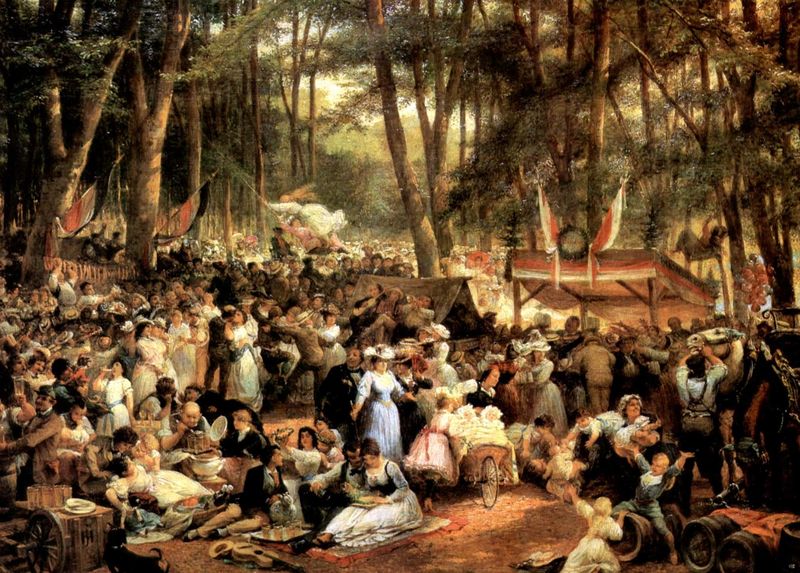
Titel: Stadtwald, Fest am Wäldchestag, Pfingstdienstag
Künstler: Johann Heinrich Hasselhorst
Standort: Frankfurt (am Main)
Institution: Historisches Museum
Schlagwörter: baum, blau, blätter, gemälde, gruppe, himmel, laub, mann, schatten, weiß, baumstämme, bäume, frauen, grün, impressionismus, landschaft, menschen, sitzen, äste, damen, frankreich, frau, grau, hintergrund, hut, hüte, kleid, kleider, licht, männer, orange, renoir, schwarz, dach, gürtel, hund, hunde, park, rot, zaun, ansammlung, fest, herren, leute, masse, menge, party, tanz, versammlung, feier, gelage, gläser, trinken, mensch, schüssel, öl, erde, natur, zweige, sonne, boden, realismus, decke, kind, bühne, gitarre, musik, tanzen, rosa, wald, fliegen, kinder, pferd, räder, deutschland, taille, sommer, fahnen, fahne, picknick, kutsche, platz, speichen, karre, rad, schubkarre, wagen, wagenrad, essen, wein, spielen, monet, manet, menzel, stimmung, schaukel, rüschen, freude, spiel, draußen, lichtung, viele, wägen, treffen, fass, hauben, kranz, menschenmenge, tracht, geige, kiefern, trachten, baldachin, zentrum, hochzeit, spiele, suppe, terrine, flaggen, fässer, kinderwagen, suppentopf, dirndl, ehrenkranz, zelt, zelte, männr, menschenansammlung, fuhrwerk, zeltdach, decken, astgabeln, trompete, flage, picknik, volksfest, luftballons, zwillinge, ausgelassenheit, zusammen, suppenschüssel, frohsinn, polen, waldlichtung, säuglinge, liebespaare, feir, baum grün, bierfässer, schwarzrotgold, sommerfest, slätter, picknicken